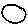
Label: circle